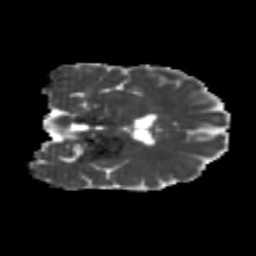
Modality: MD
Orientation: coronal
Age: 22
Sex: female
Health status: healthy
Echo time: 0.074 s